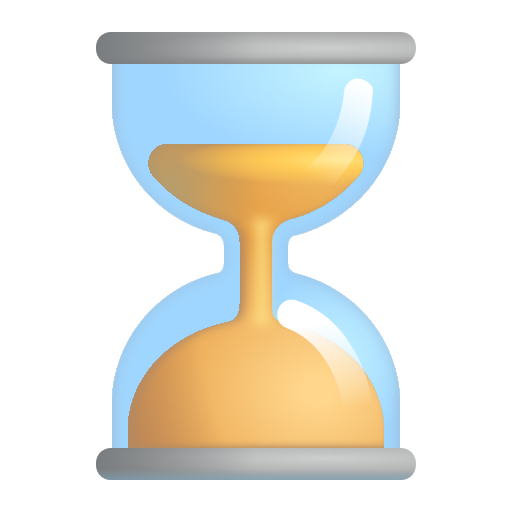
hourglass done color